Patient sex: F
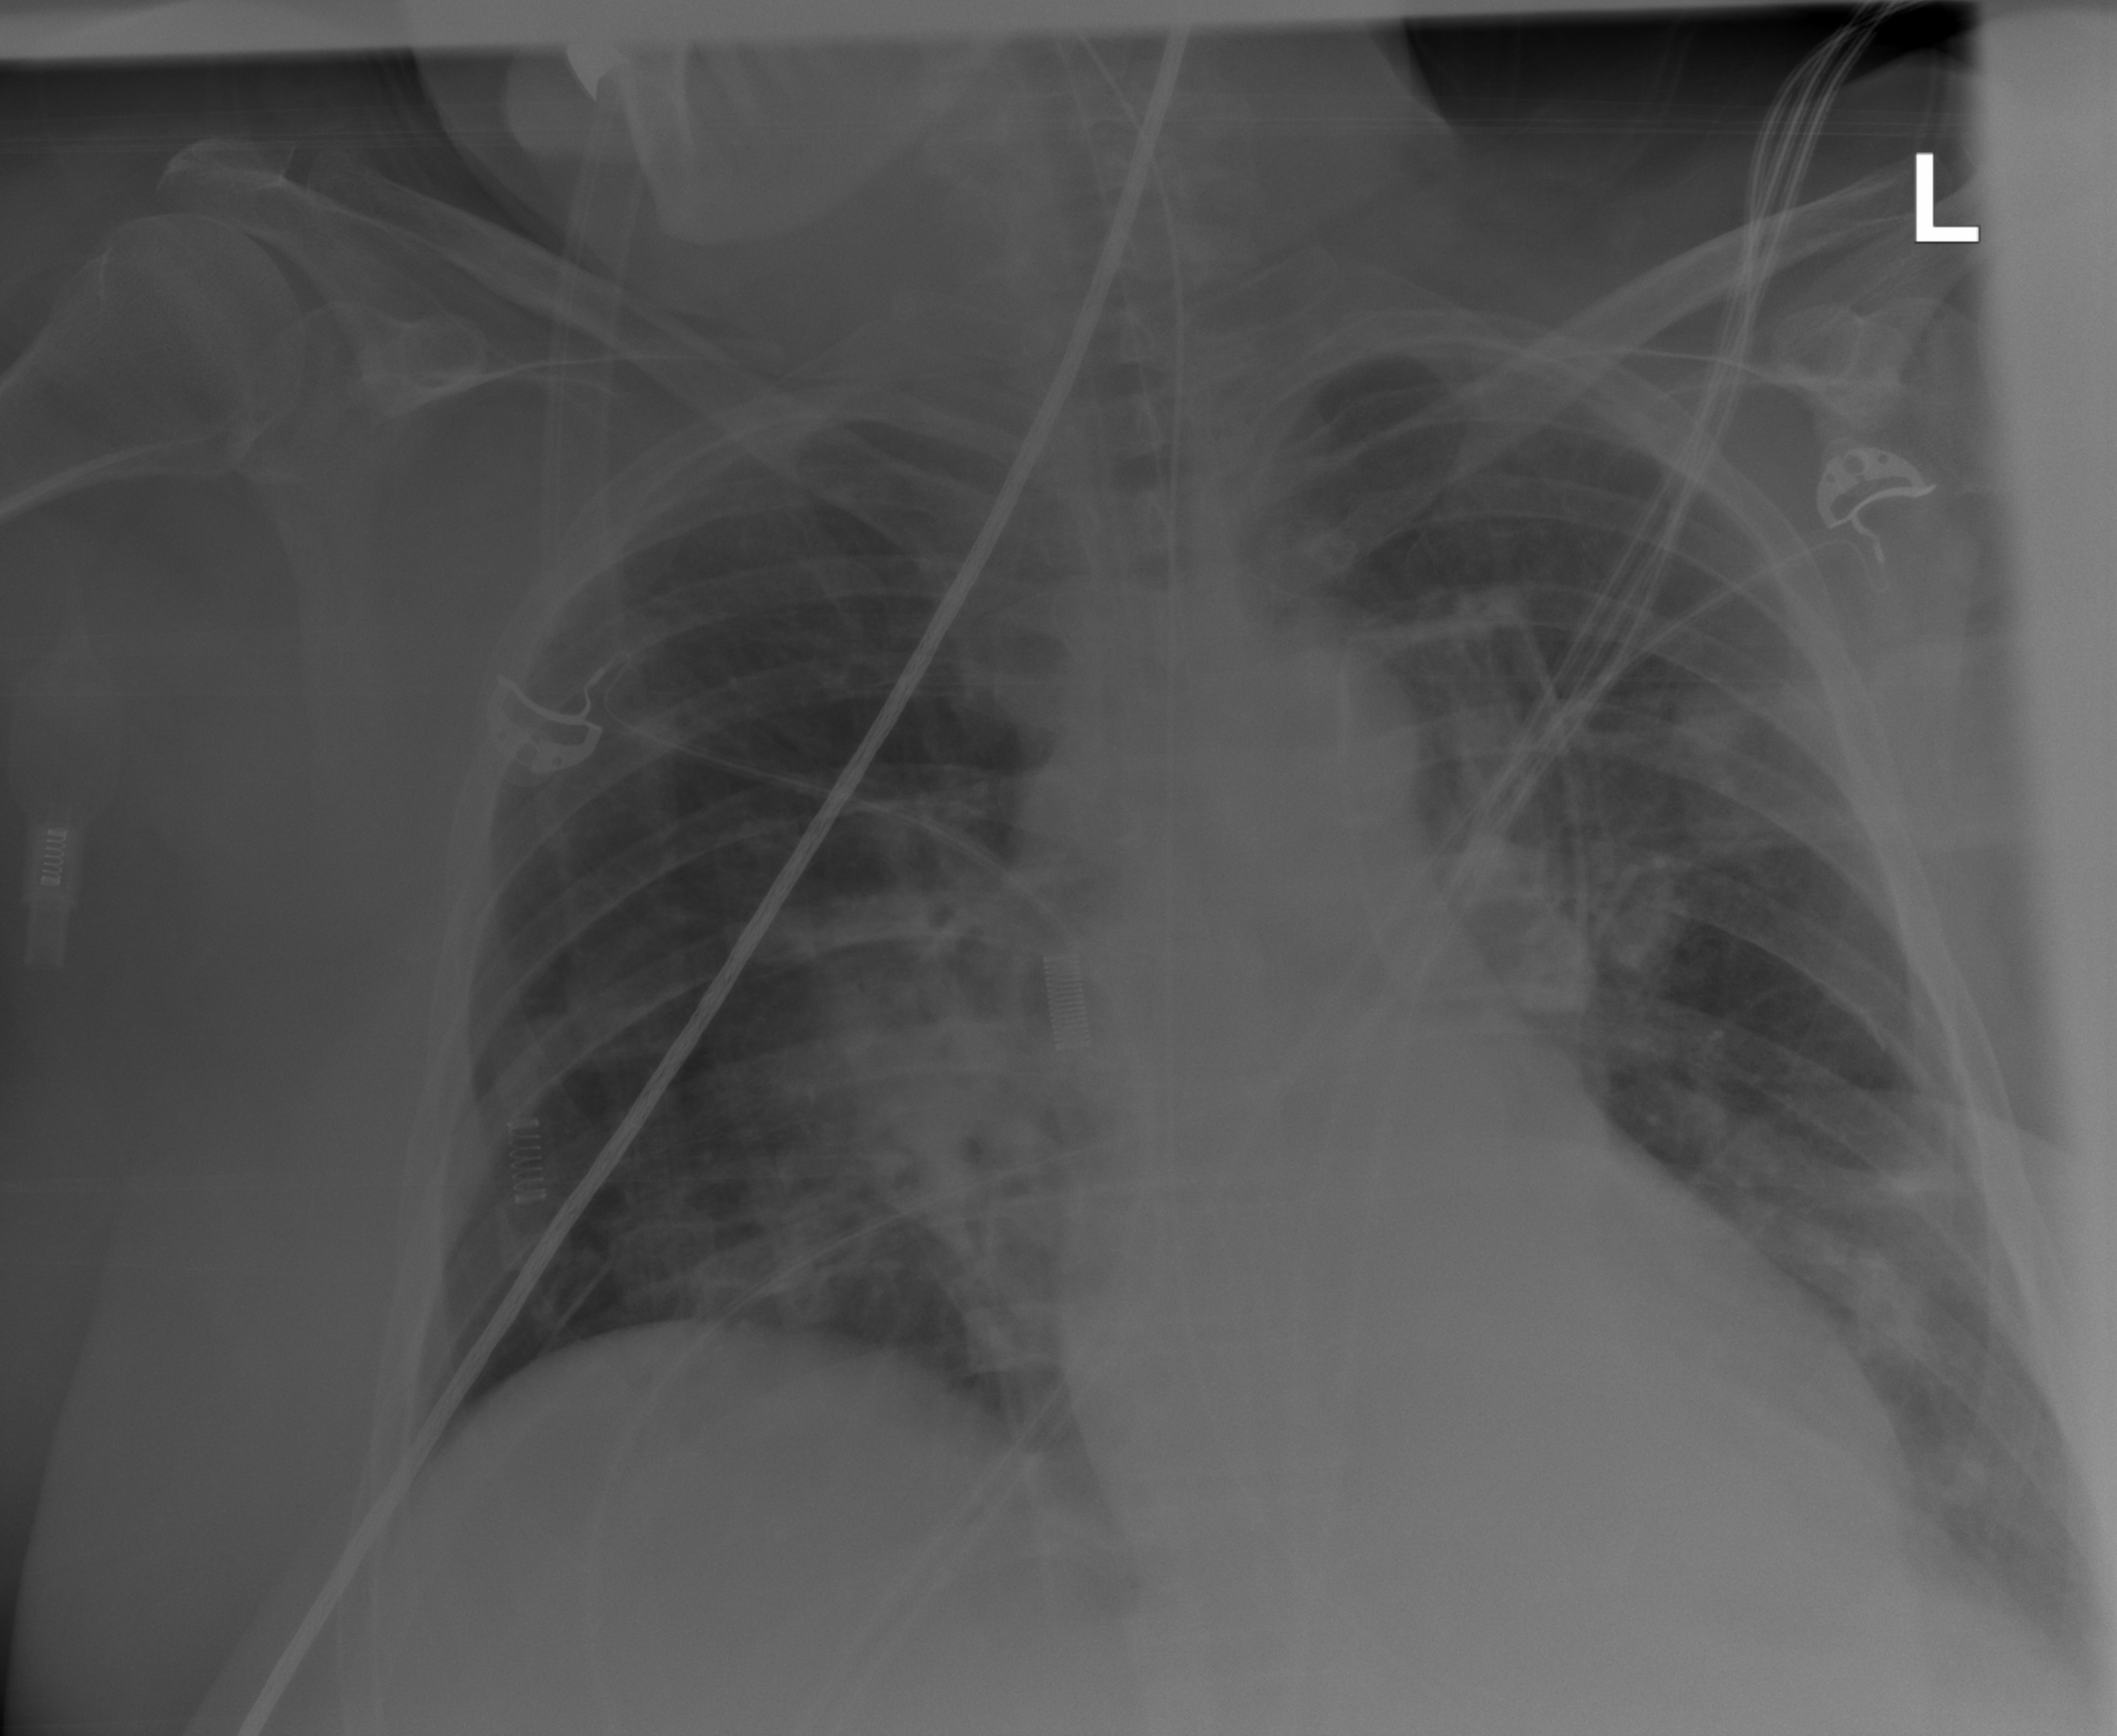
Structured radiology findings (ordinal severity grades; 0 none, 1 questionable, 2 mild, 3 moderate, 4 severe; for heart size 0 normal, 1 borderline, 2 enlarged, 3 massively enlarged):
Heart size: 2
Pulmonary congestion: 2
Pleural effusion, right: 0
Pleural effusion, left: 1
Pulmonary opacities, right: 2
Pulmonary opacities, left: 2
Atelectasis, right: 2
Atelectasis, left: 2